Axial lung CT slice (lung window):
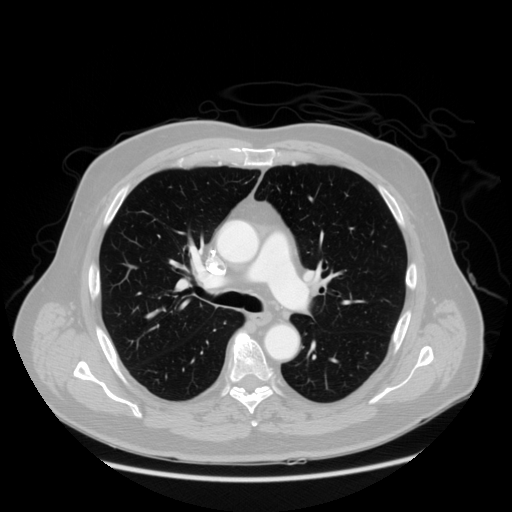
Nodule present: no